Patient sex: M
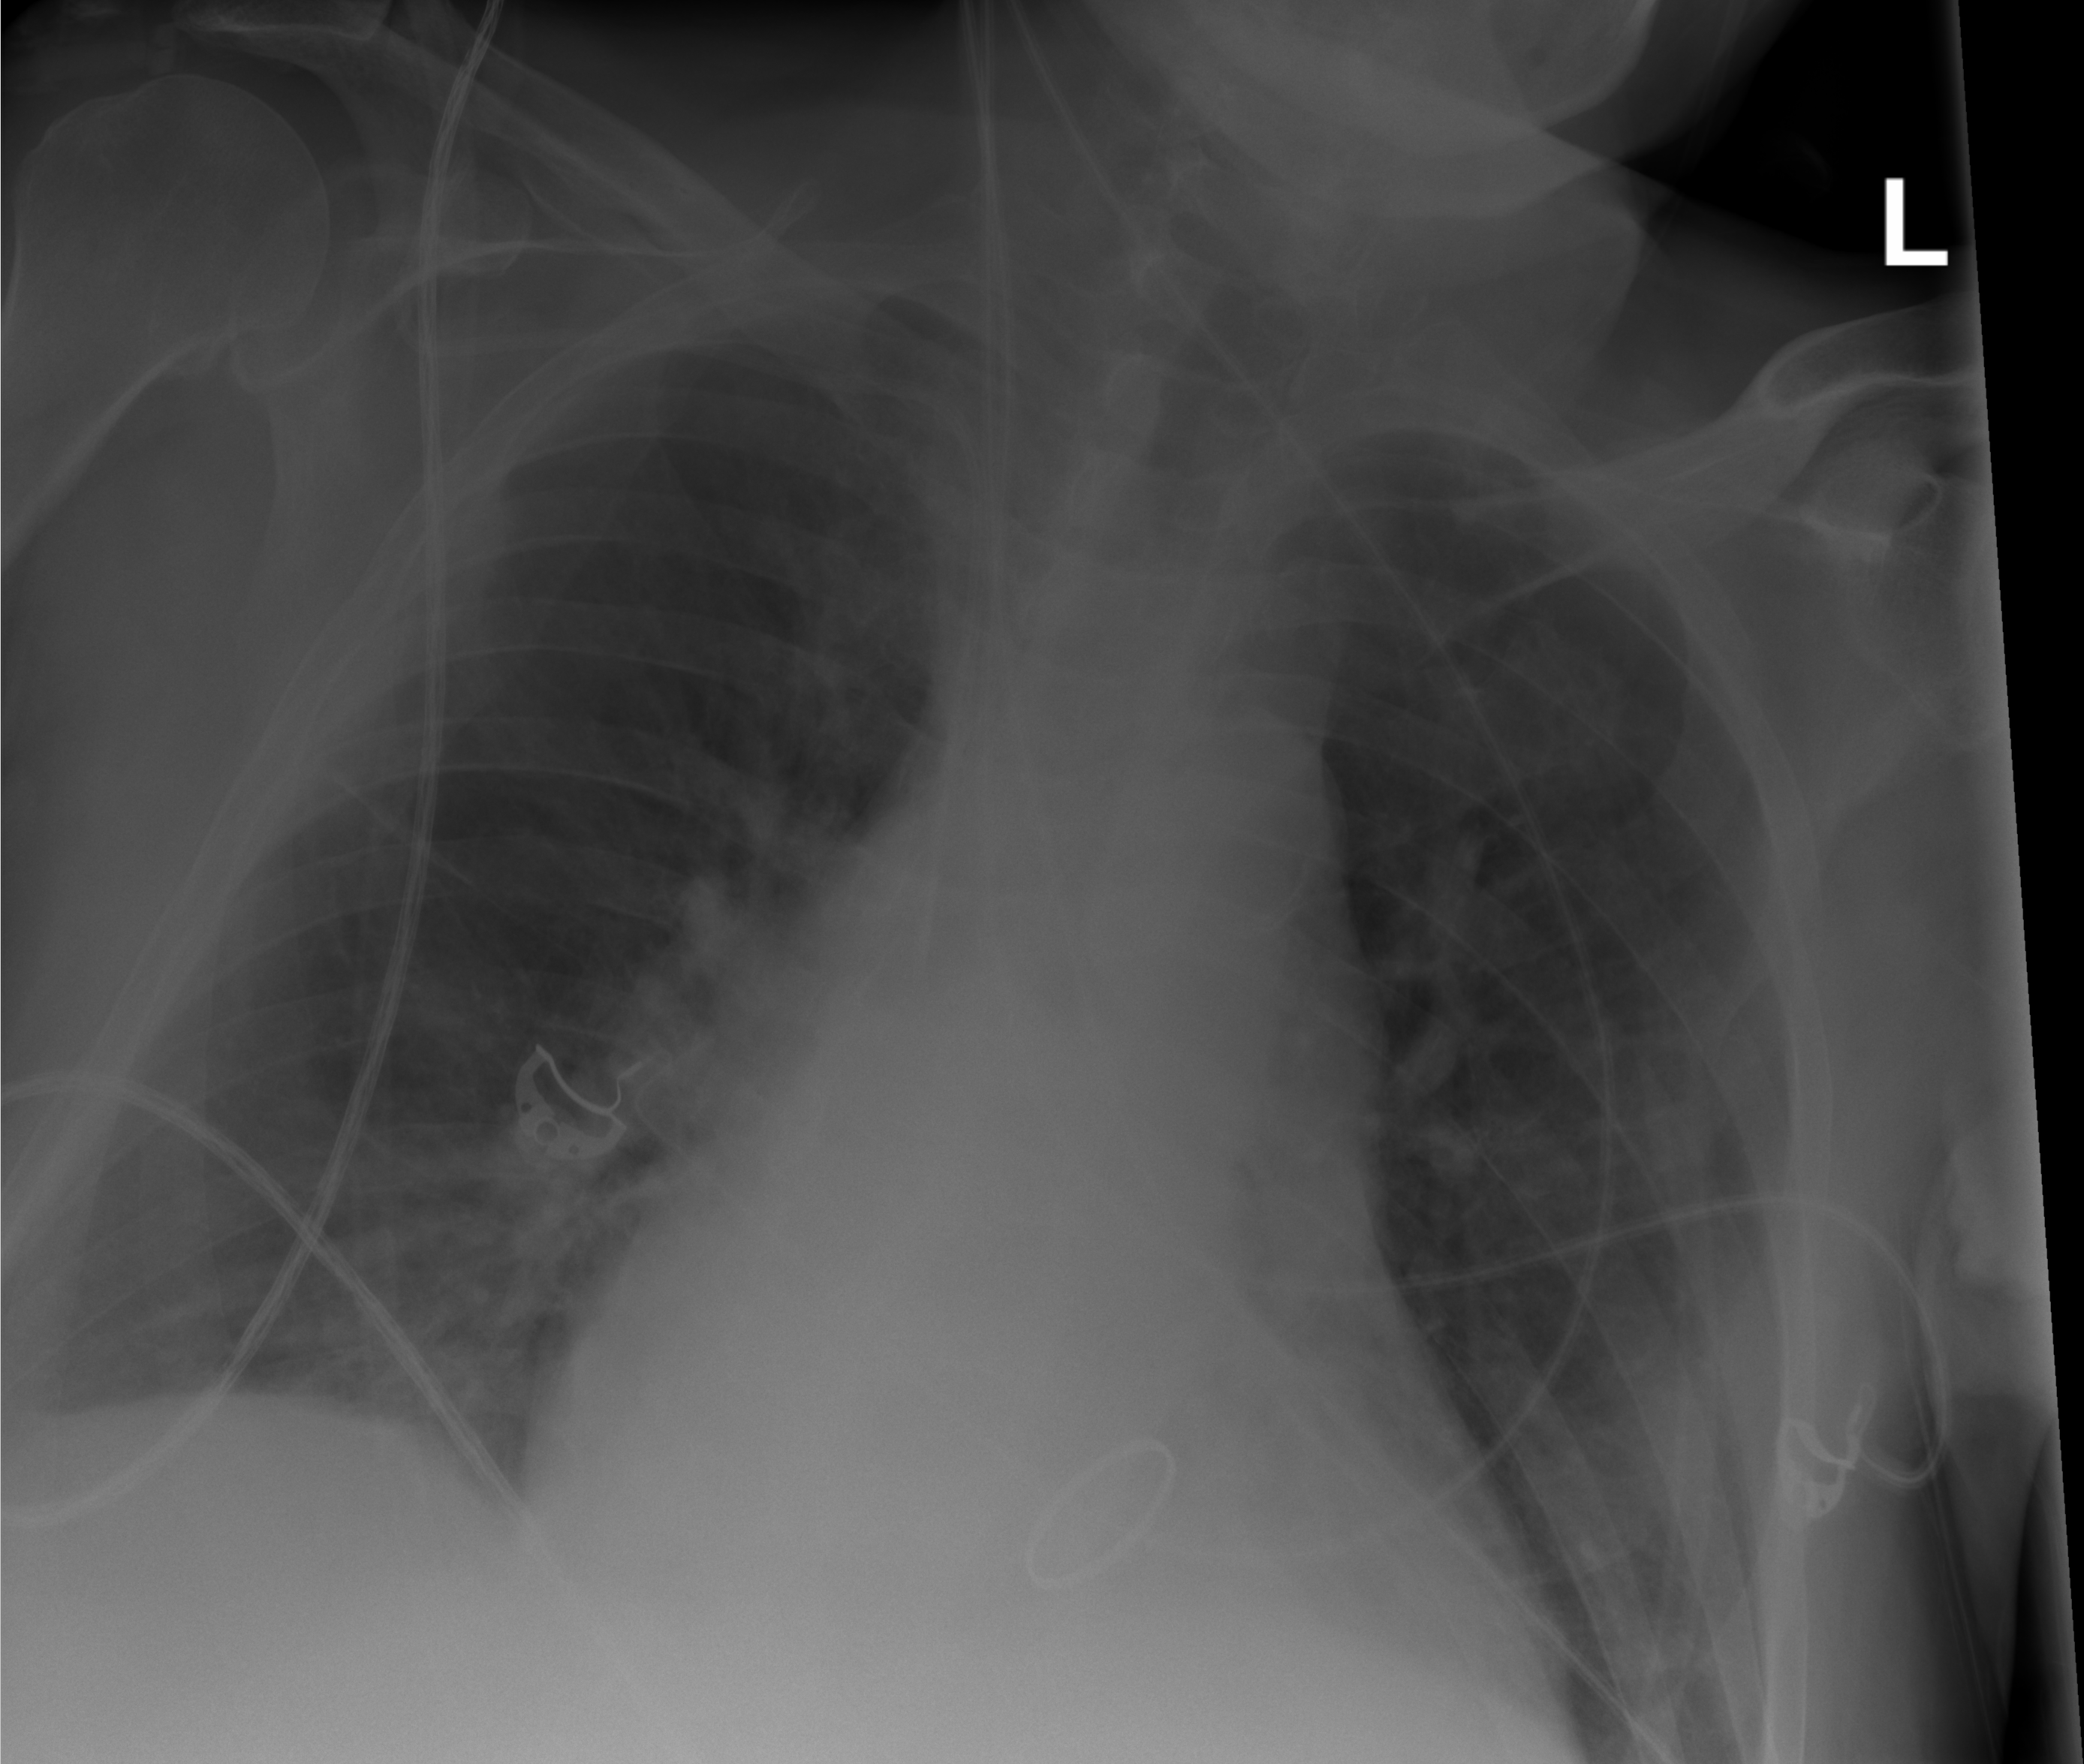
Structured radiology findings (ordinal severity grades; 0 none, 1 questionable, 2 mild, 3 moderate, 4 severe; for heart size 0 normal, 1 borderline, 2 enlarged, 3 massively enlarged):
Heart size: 2
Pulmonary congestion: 0
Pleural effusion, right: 0
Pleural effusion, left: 0
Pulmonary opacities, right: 0
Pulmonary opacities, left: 0
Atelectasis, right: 2
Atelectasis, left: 0